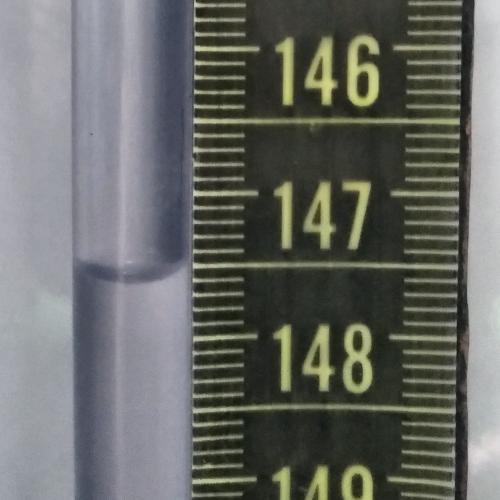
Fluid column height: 147.6 cm